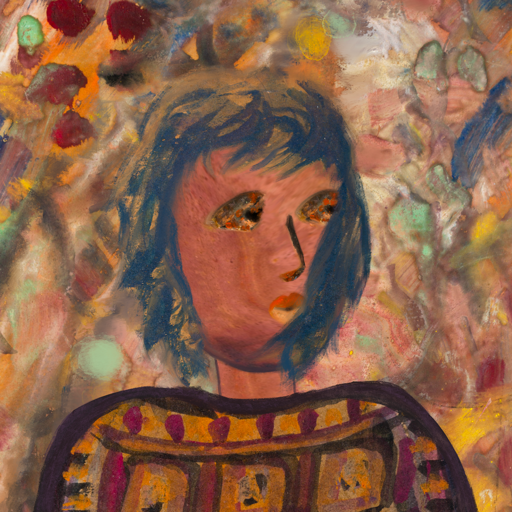
Background: Mother_And_Son_Mother, Head And Neck Side: Mother_And_Son_Mother, Face Side: Gypsy_Queen, Bust: Doll, Hair Side: In_The_Sun, Head Accessory: Blank, Second Necklace: Blank, Necklace: Blank, Baby: Blank